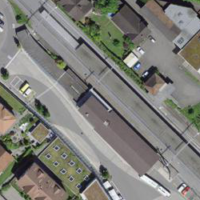
EUNIS habitat code: 57
Species observed at this site:
Salvia pratensis